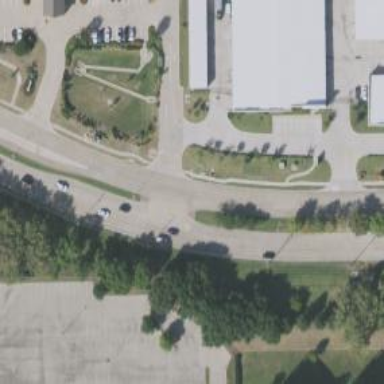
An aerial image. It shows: Secondary road.